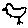
Label: bird